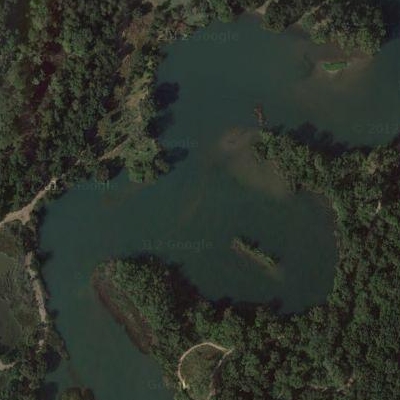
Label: dRiverLake